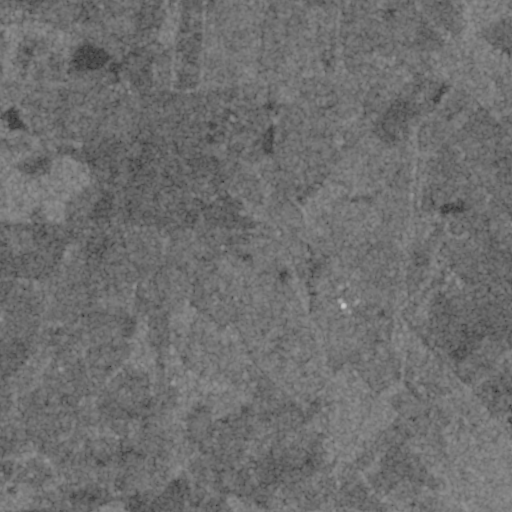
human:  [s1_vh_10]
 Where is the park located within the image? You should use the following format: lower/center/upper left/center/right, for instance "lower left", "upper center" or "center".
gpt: The park is located in the lower left of the image.
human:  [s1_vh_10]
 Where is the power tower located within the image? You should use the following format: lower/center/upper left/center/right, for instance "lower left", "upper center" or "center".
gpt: There is no power tower in the image.

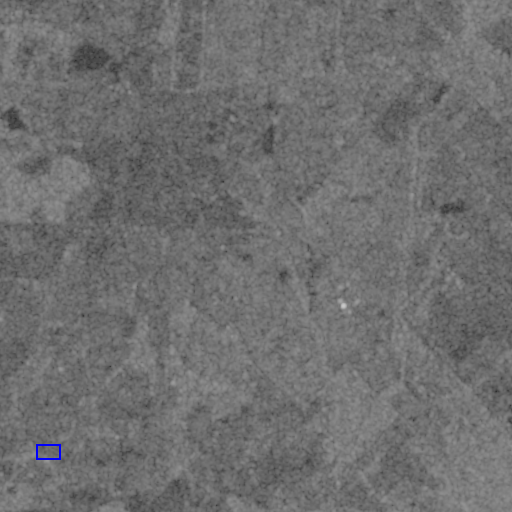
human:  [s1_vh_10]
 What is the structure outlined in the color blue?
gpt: The structure outlined in blue is a park.
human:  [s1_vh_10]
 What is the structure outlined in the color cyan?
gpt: There is no cyan outline.